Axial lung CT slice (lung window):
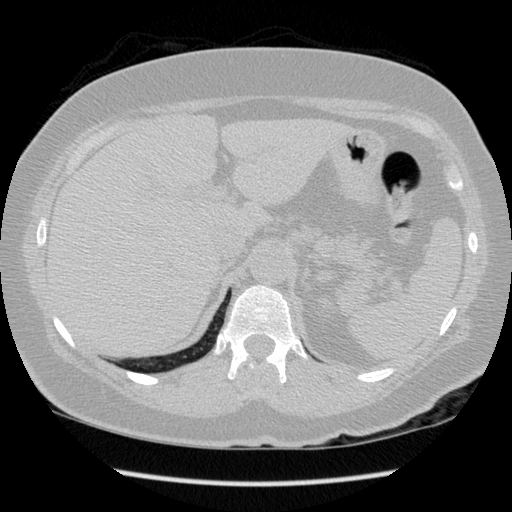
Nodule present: no